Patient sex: M
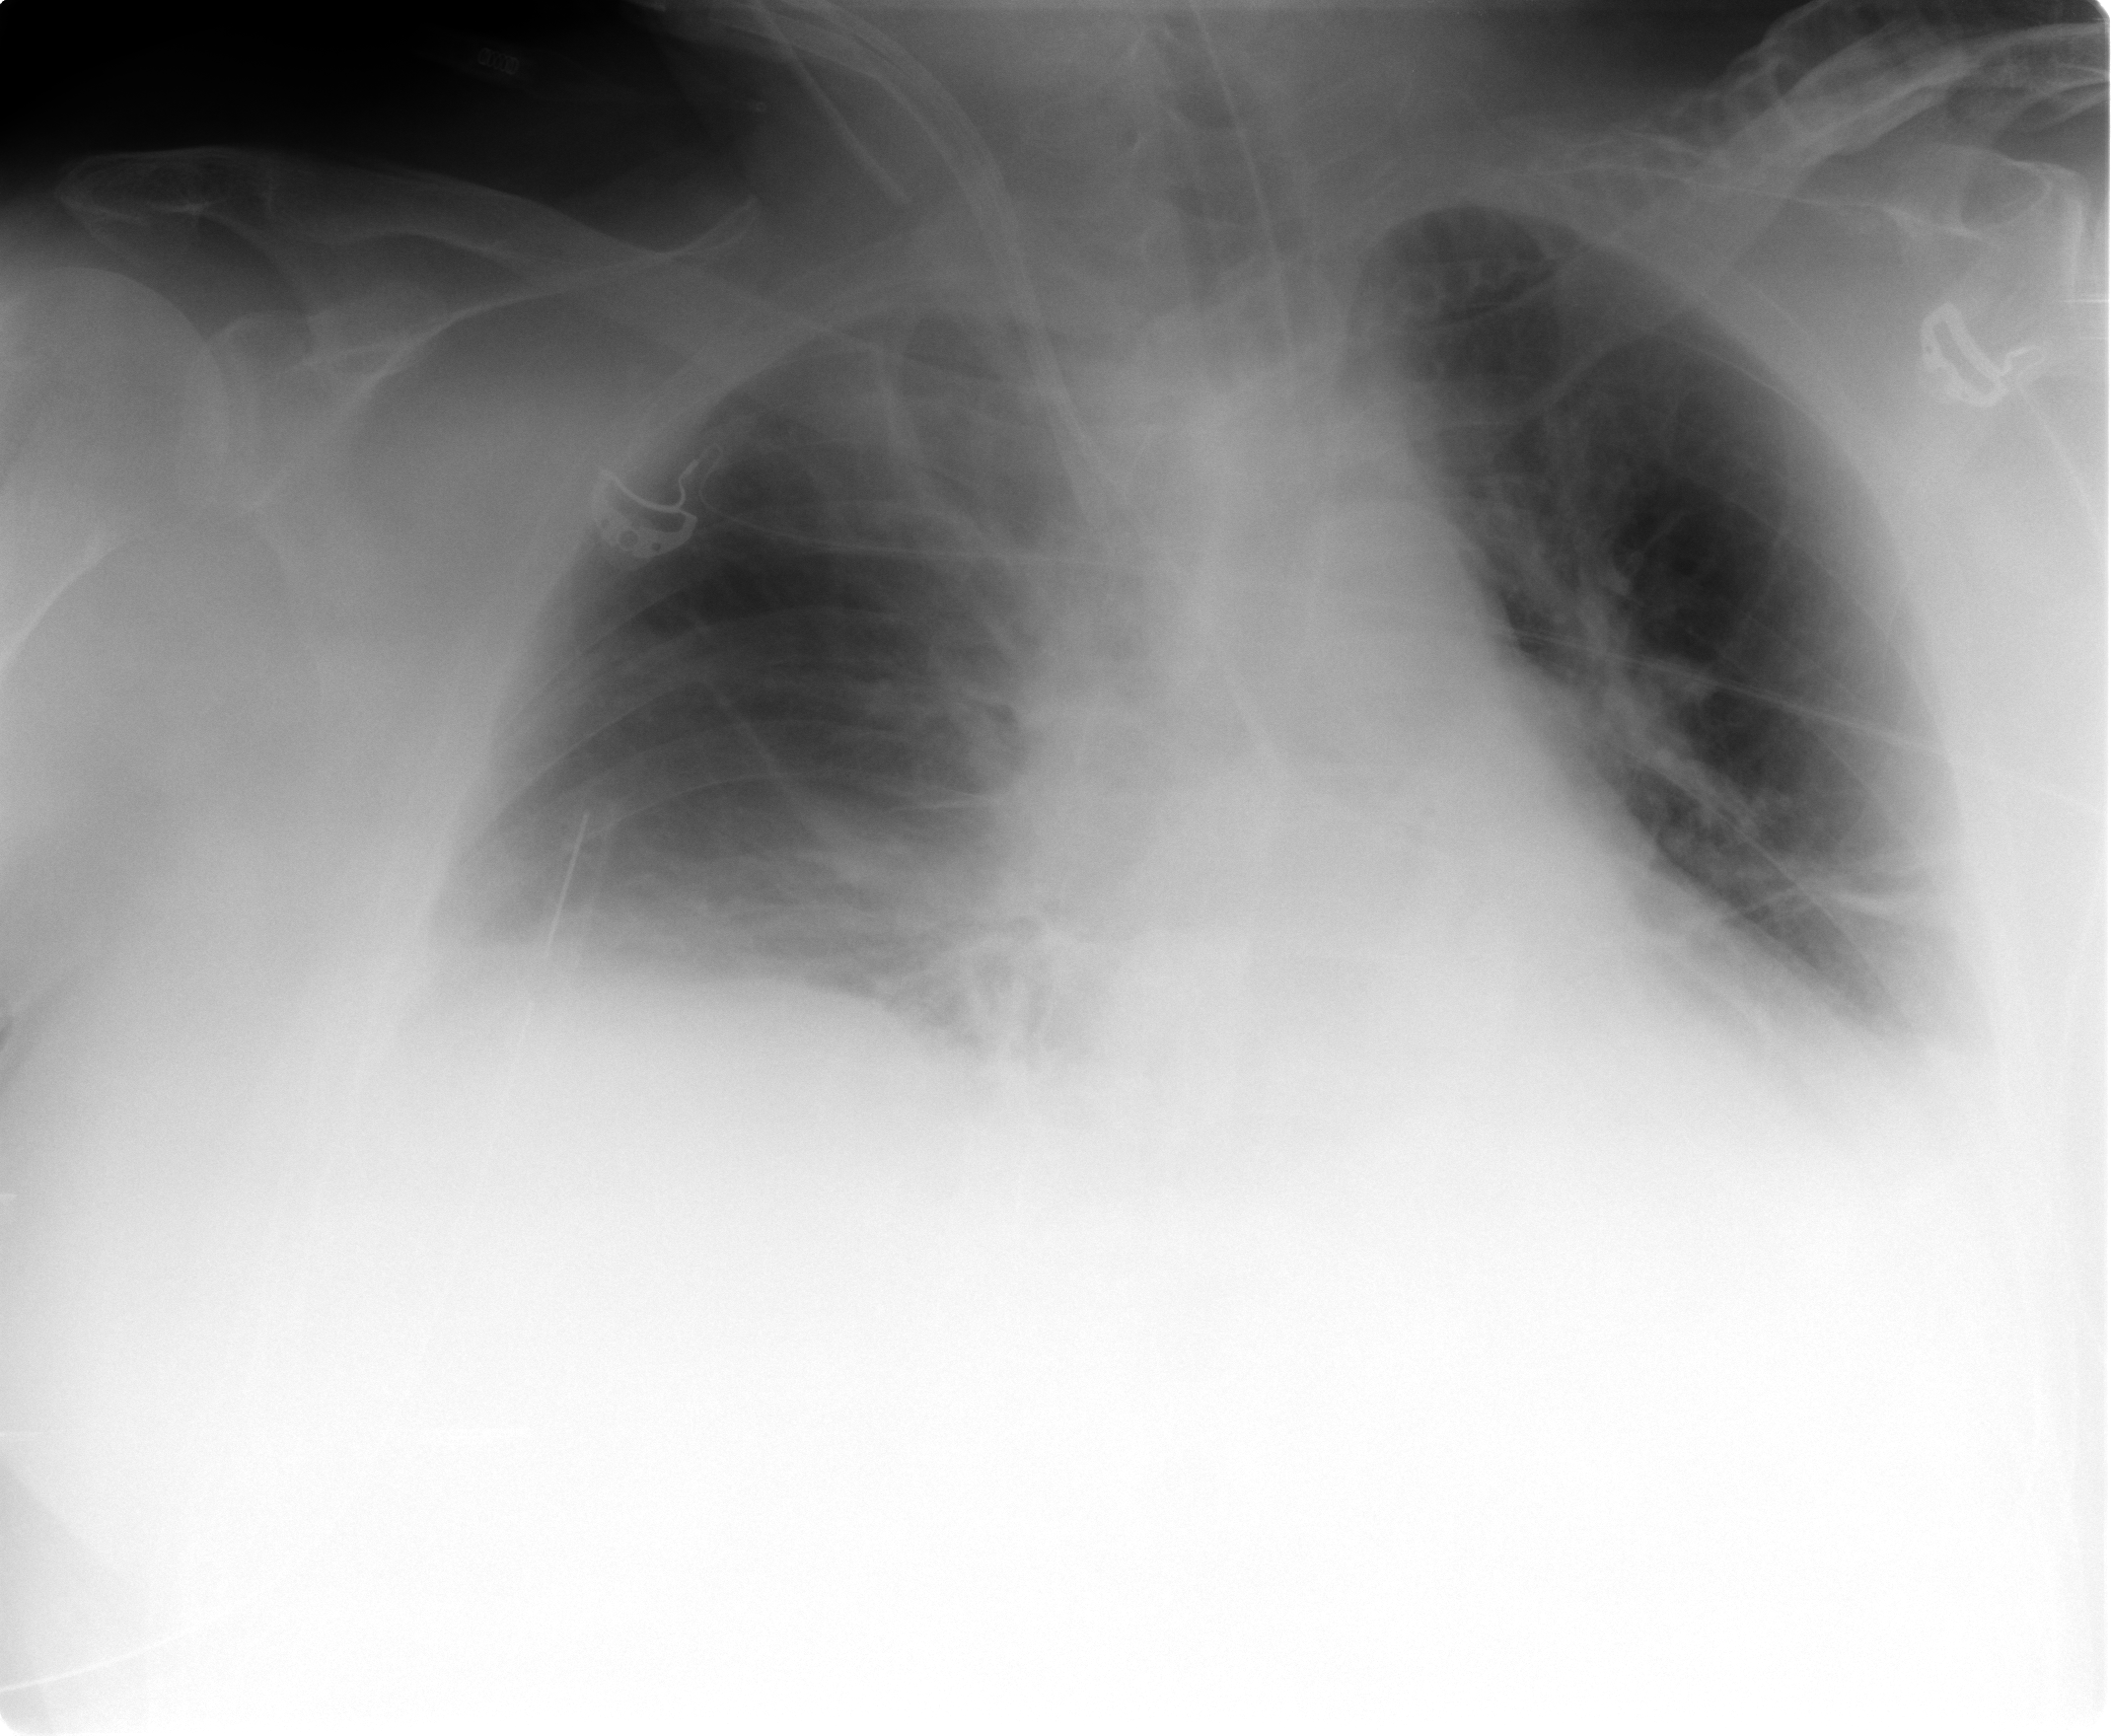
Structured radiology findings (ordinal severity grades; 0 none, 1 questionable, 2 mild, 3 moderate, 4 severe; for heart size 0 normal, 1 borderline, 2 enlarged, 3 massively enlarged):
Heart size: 2
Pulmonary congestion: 2
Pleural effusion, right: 2
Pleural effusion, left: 2
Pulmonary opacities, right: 2
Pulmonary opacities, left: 0
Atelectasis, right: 3
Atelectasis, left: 3